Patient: sex M, age 57
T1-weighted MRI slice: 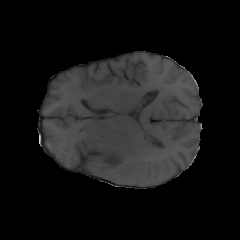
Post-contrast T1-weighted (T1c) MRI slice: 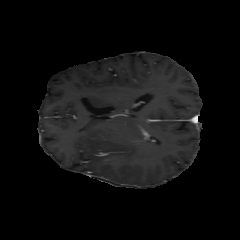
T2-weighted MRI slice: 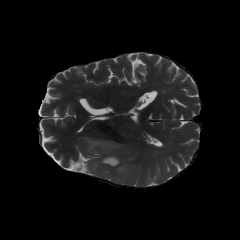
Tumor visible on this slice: yes
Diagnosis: Glioblastoma, IDH-wildtype
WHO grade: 4